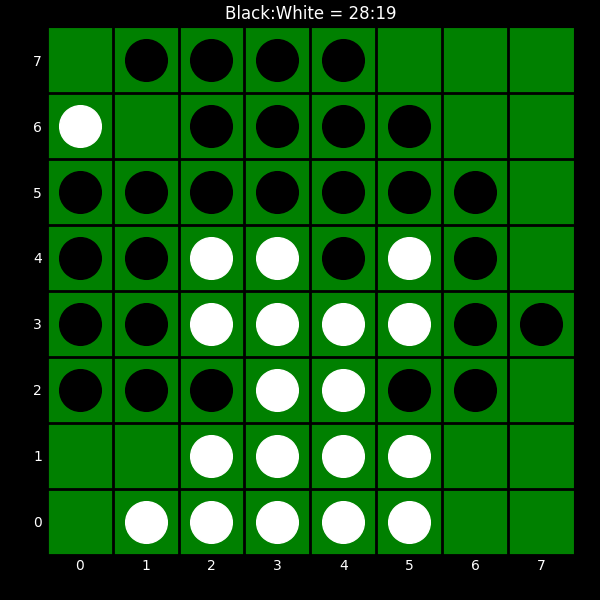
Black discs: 28
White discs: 19